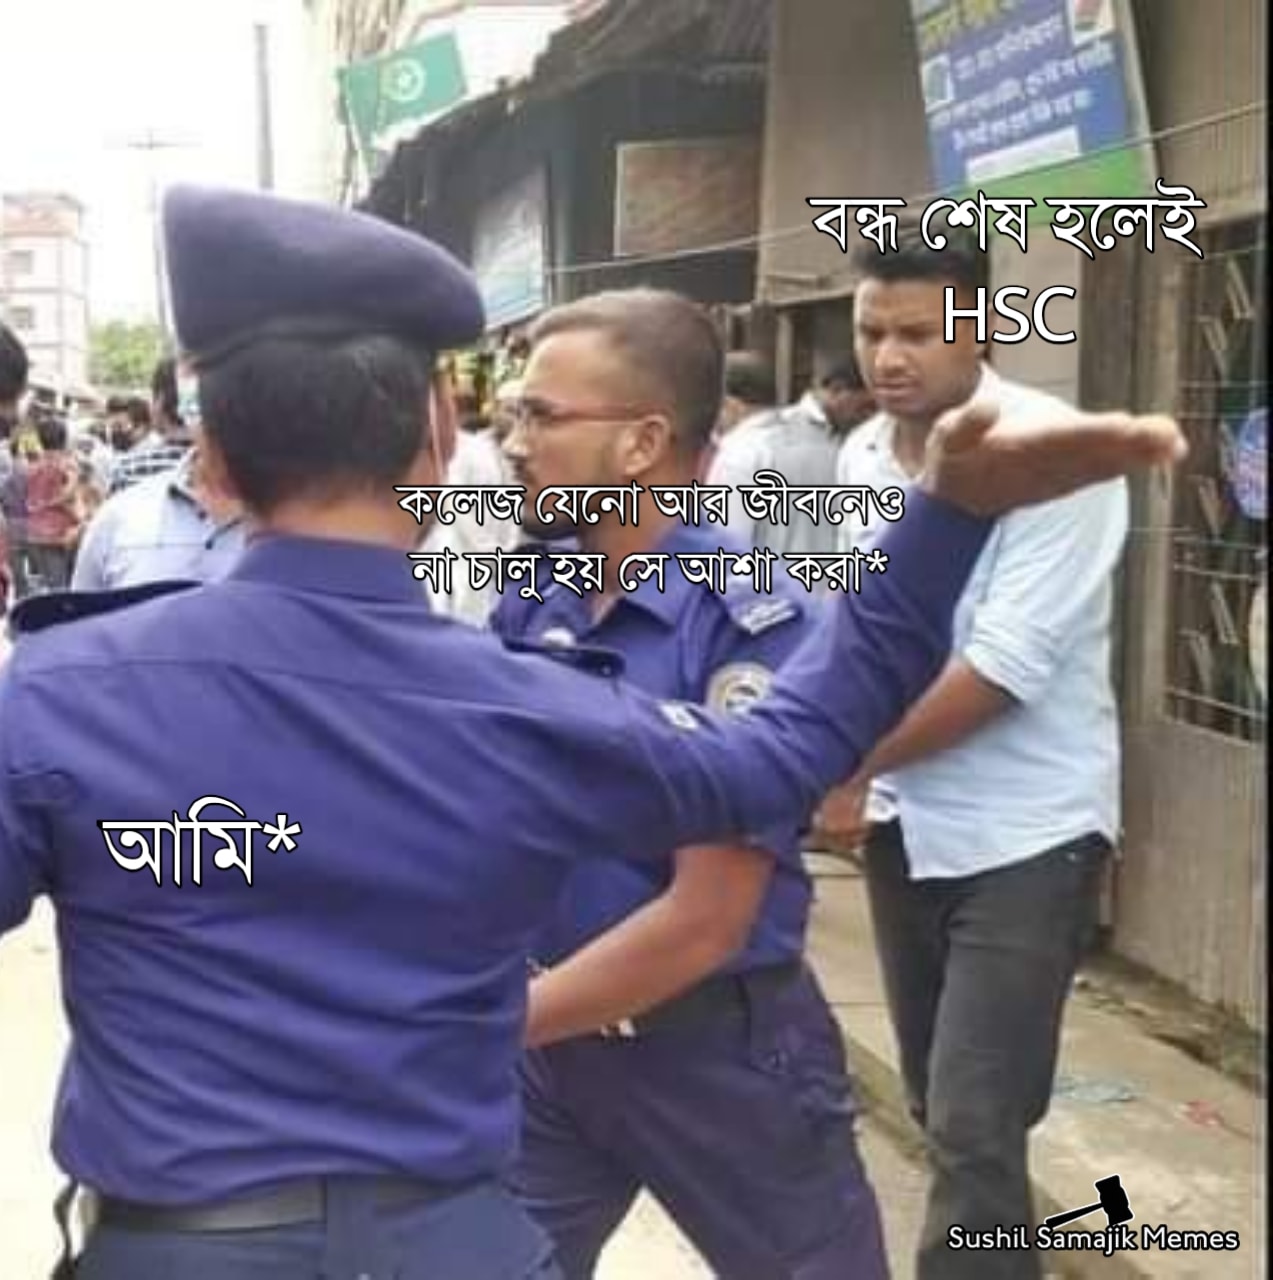
Caption: আমি*    কলেজ যেনো আর জীবনেও না চালু হয় সে আশা করা*     বন্ধ শেষ হলেই HSC
Label: non-hate